Question: If there is a branch name 'dev', it is a normal develop branch.
Should I delete it after every merge and then create a new one?
If do not delete, the branch network is(all merge use '--no-ff'):
'''
* 0019d6a - (HEAD, master) Merge branch 'dev' second (2 minutes ago)
|| * e6dcaf5 - (dev) add b.file (2 minutes ago)
* | c39915b - Merge branch 'dev' (3 minutes ago)
|\ | |/
| * 352afa1 - add a.file (4 minutes ago)
|/
* d06fb93 - init (4 minutes ago)
'''
The version 'c39915b' is the first merge, and then go on develop, do the second merge.
If I delete and create a new one, it will start from version 'c39915b':
'''
* 4a4b8dc - (HEAD, master) Merge branch 'dev' second (7 seconds ago)
|| * afd5dfe - (dev) add b.file (16 seconds ago)
|/
* c39915b - Merge branch 'dev' (3 minutes ago)
|| * 352afa1 - add a.file (4 minutes ago)
|/
* d06fb93 - init (4 minutes ago)
'''
In the second situation, the branch network in clear than the first one.
I don't know which one is better?
---
Append:
I read <URL> and find this picture:

It use the first one and keep the dev branch as a long-term branch.
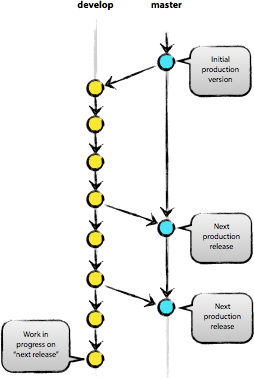
Answer: In this scenario, the second method is just a lot more work over time with absolutely no benefit.
Stick with the branch and keep merging it. Moreover, you can get the second type history even if you stick with branch all the way. Whenever you make a change directly to master, merge it in dev (not dev in master, the other way round) to bring the dev branch up to date.